Field crop: tomato
Growth stage: 2
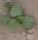
Species: solanum